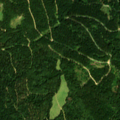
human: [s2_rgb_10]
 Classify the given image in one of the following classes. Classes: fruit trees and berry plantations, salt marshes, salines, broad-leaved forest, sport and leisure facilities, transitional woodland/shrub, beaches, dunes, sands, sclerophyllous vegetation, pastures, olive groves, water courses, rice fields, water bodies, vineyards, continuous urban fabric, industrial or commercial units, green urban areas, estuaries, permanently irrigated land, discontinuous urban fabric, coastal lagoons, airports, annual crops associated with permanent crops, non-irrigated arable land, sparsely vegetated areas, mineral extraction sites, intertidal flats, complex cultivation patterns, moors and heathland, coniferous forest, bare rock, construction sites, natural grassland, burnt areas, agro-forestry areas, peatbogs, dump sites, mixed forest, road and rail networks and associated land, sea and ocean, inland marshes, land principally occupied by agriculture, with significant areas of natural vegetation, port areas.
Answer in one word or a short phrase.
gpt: coniferous forest